Question: I have problem with f:ajax tag. I want to show and hide some data after click on commandLink but i get error:

My code:
'''
<h:form prependId="false" id="contactDataForm">
<h:commandLink value="Edit" action="#{cc.attrs.userBB.showHideEditForm()}">
<f:ajax render="editableContactData notEditableContactData"/>
</h:commandLink>
<h:panelGroup id="notEditableContactData" rendered="#{cc.attrs.userBB.show == false}">
test1
</h:panelGroup>
test2
</h:panelGroup>
</h:form>
'''
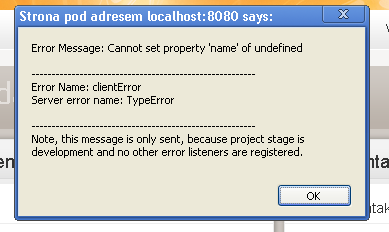
Answer: I think the errors that you are getting is cause you are trying to refer to elements that are not rendered from your 'f:ajax' , instead : refer to the wrappers of 'h:panelGroup' that may or may not be rendered
Wrap the 'notEditableContactData' , so basically :
try to change
'''
<h:panelGroup id="notEditableContactData" rendered="#{cc.attrs.userBB.show == false}">
test1
</h:panelGroup>
'''
into
'''
<h:panelGroup id="notEditableContactData" rendered="#{cc.attrs.userBB.show == false}">
<h:panelGroup rendered="#{cc.attrs.userBB.show == false}">
test1
</h:panelGroup>
</h:panelGroup>
'''
do the same for the other 'h:panelGroup' too
take a look at this answer of mine <URL>